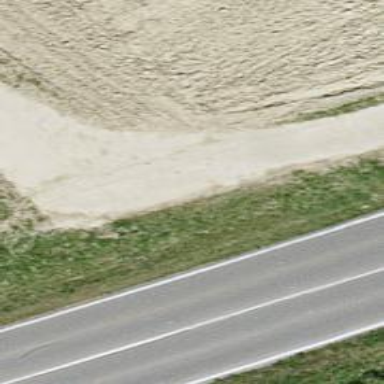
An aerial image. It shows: Well-maintained track road with grade 1 tracktype.